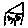
Label: house